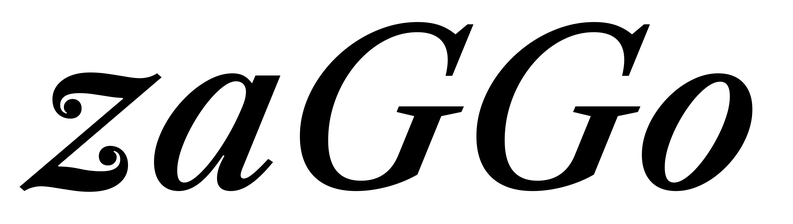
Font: LibreCaslonText-Italic_Medium_Italic